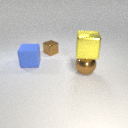
large brown metal sphere to the right of small brown metal cube